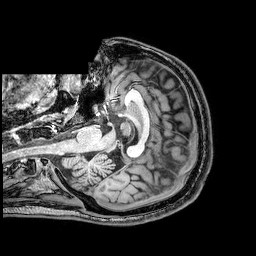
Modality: T1w
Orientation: axial
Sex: male
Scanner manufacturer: philips
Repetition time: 0.008205 s
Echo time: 0.00376 s